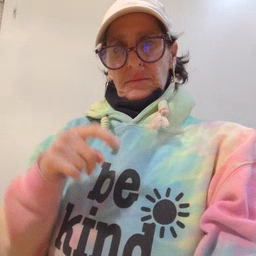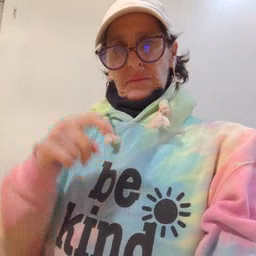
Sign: owie